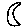
Label: moon